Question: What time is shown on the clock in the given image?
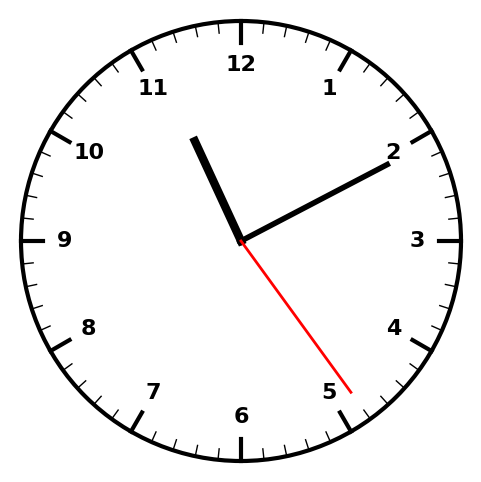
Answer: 11:10:24